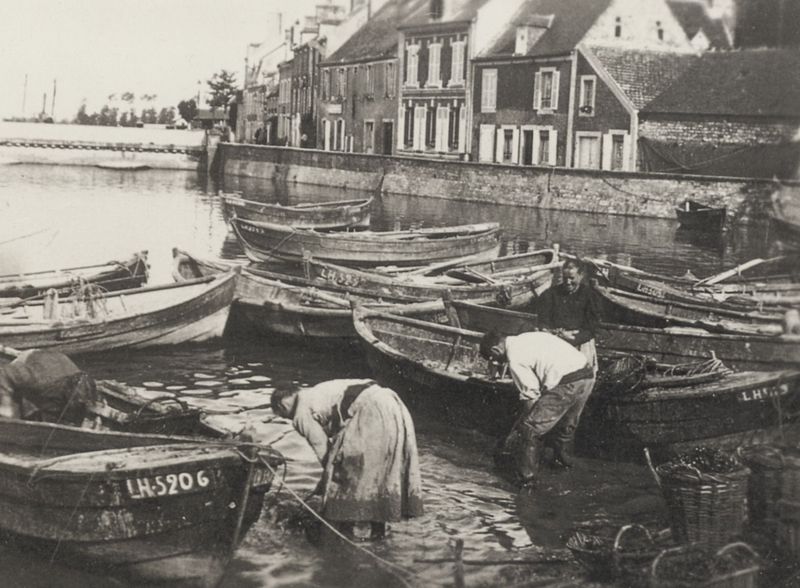
Titel: Der Hafen von Le Havre
Künstler: Francois Emile Zola
Schlagwörter: baum, himmel, mann, wasser, bäume, fluss, frauen, landschaft, menschen, see, stadt, ufer, fenster, frau, grau, kleid, männer, rücken, schwarz, strasse, tür, weiss, dach, haus, rock, kleidung, stein, holland, gracht, horizont, häuser, nass, spiegelung, gewässer, kanal, wasserspiegelung, mantel, gebeugt, arbeit, boot, boote, genre, küste, schiffe, sommer, strand, wellen, fassaden, ort, türen, wohnhäuser, fischer, hosen, netze, arbeiten, kiepe, körbe, dorf, dächer, mauer, schornsteine, arbeiter, hafen, kähne, hafenmauer, kai, kaimauer, men, people, white, window, women, essen, black, dress, gray, grey, robe, windows, woman, korb, picture, washing, knie, befestigung, foto, fotografie, photographie, suchen, fischerboot, fischerboote, mole, dachfenster, gauben, schwarz-weiss, angel, stiefel, photo, man, sky, boat, house, lake, landscape, ocean, water, houses, island, village, gebückt, fang, river, muscheln, black and white, boots, netz, waser, hafenbecken, boats, rope, wet, weitsicht, fischernetze, bridge, town, angeln, amsterdam, fischen, human, basket, häuserzeile, ruderboote, dack, buildings, häuserreihe, back, bent, pants, harbor, amnn, fish, ships, bay, fishermen, fishing, rowboat, work, working, humans, blurred, worker, photograph, photography, bückn, fangkörbe, fischerkähne, kiepen, donna, rowing, dock, canal, daylight, baskets, numbers, oars, bent over, fisher, film, ropes, photgraph, fisherman, netherland, mussel, casa, lh-5206, genre style